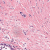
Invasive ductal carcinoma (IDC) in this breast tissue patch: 1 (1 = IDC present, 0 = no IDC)